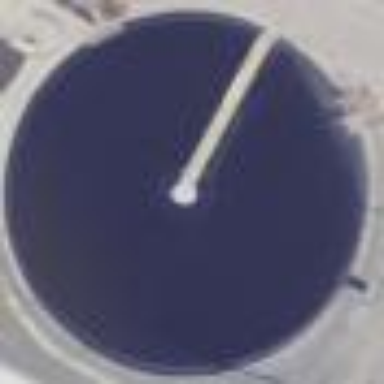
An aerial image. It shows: Body of wastewater.